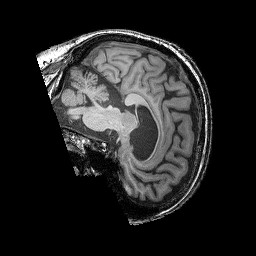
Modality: T1w
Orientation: sagittal
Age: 64
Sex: male
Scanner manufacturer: siemens
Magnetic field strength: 3 T
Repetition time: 2.25 s
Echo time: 0.00411 s